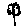
Label: flower